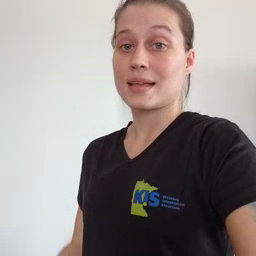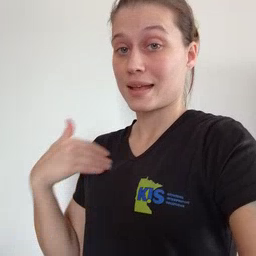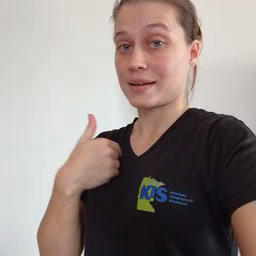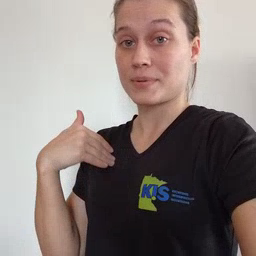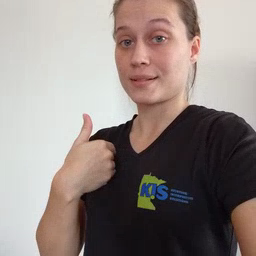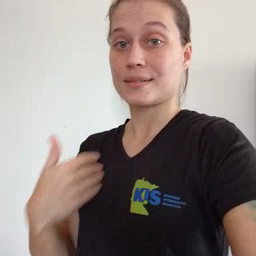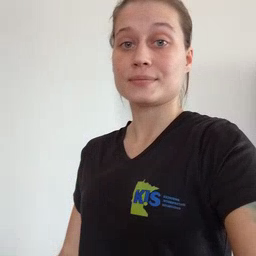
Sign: animal